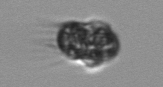
Label: Mesodinium